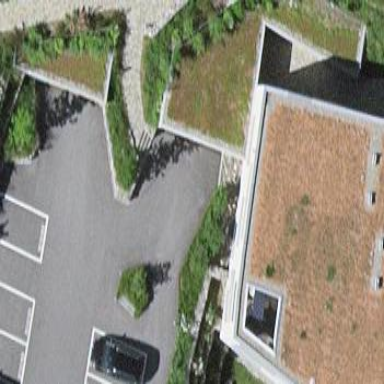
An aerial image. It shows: View of roof of building.